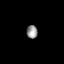
Tissue: lung
Cell type: Fibroblasts
Senescence score: 0.624
Nuclear area (px): 143
Mean DAPI intensity: 146.818